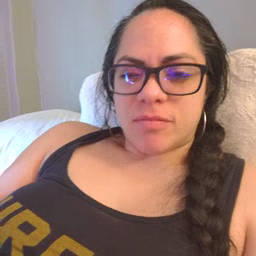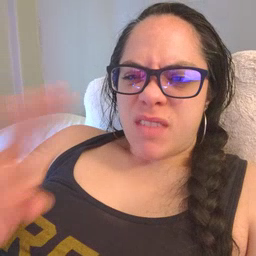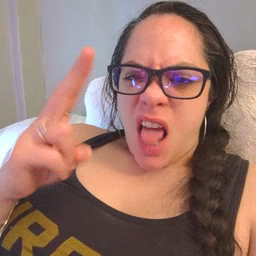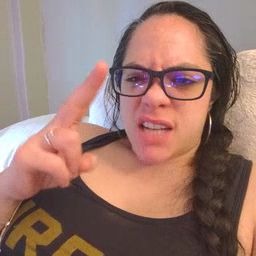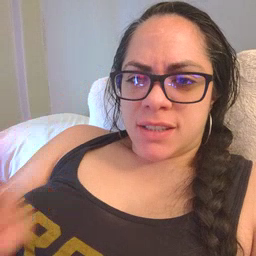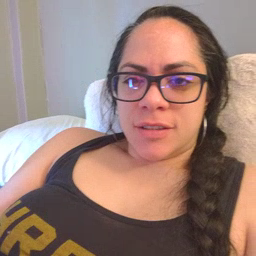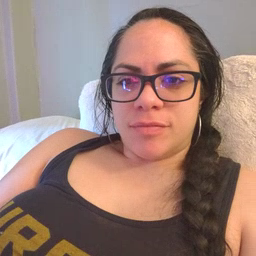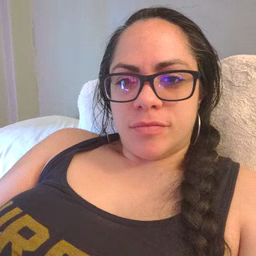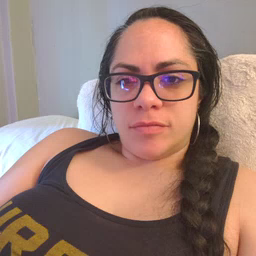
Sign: closet